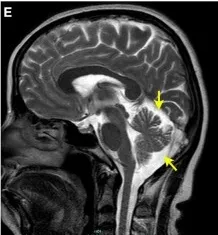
Brain magnetic resonance imaging (MRI) findings. And his mother.
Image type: radiology (mri)